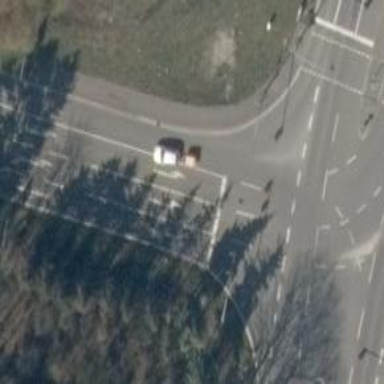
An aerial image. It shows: Road with traffic signals.